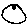
Label: moon